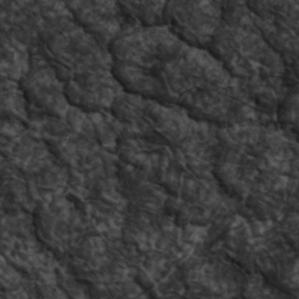
Label: non_frost